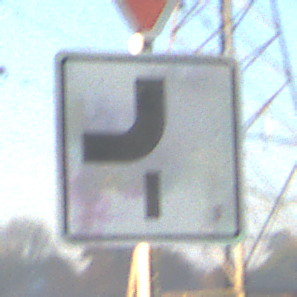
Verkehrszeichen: VerlaufVorfahrtsstrasse7
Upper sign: VorfahrtGewaehren
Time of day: SunriseSunset
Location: Outdoor (Nature)
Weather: Clear
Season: NotSpecified
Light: Natural